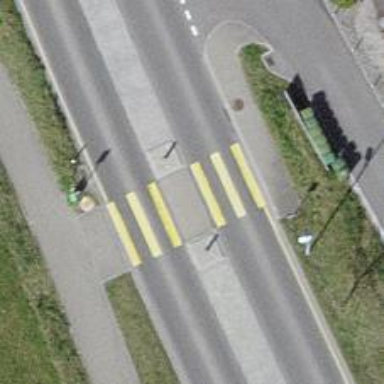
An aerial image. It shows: Uncontrolled zebra crossing on the road.